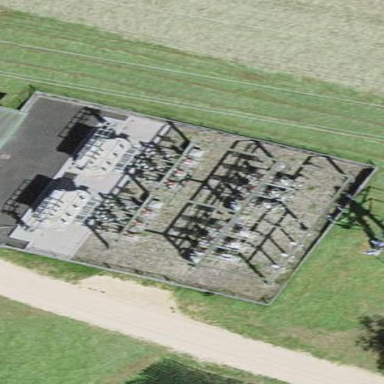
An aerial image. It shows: Power substation.